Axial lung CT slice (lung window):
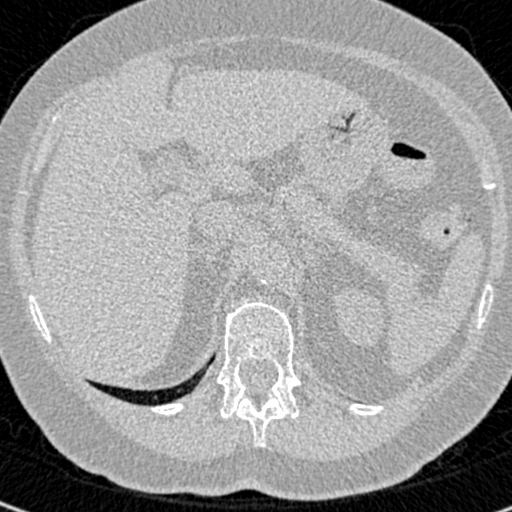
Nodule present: no